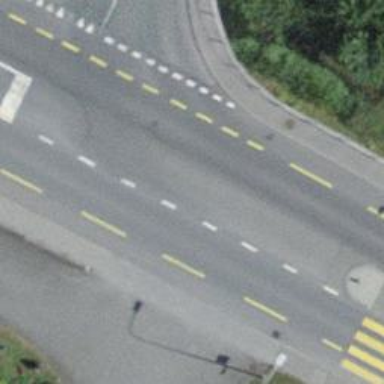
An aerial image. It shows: Secondary road with asphalt surface and designated cycle lane.